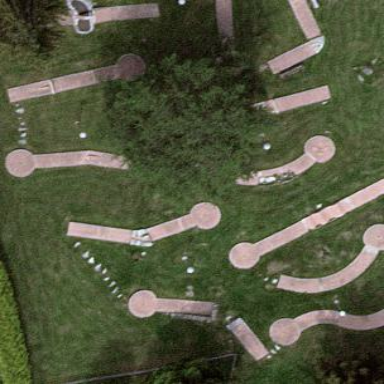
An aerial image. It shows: Miniature golf course for leisure and sports activities.